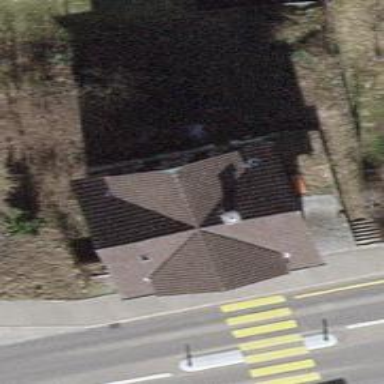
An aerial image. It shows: Detached building with saltbox roof shape.